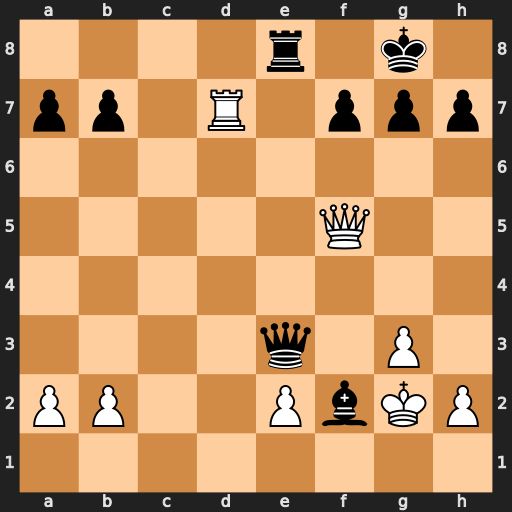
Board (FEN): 4r1k1/pp1R1ppp/8/5Q2/8/4q1P1/PP2PbKP/8
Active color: w
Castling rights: -
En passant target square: -
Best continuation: Qxf7+ Kh8 Qxg7#